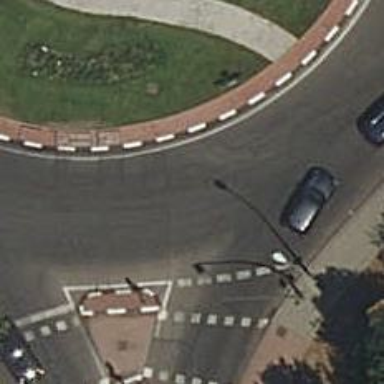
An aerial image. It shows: Asphalt road that is secondary route leading to roundabout.